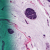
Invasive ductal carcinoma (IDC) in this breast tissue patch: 1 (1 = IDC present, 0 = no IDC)